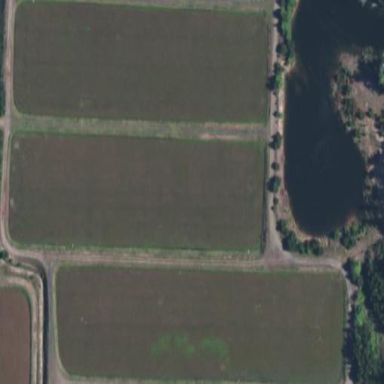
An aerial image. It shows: Farmland with cranberries as the crop.